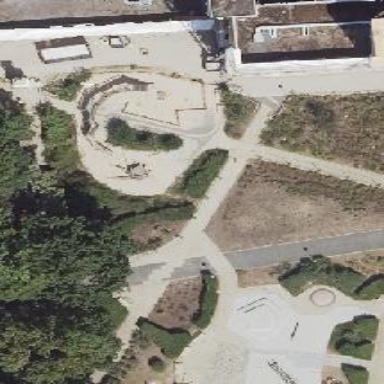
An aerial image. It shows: Playground area for leisure activities on the land.